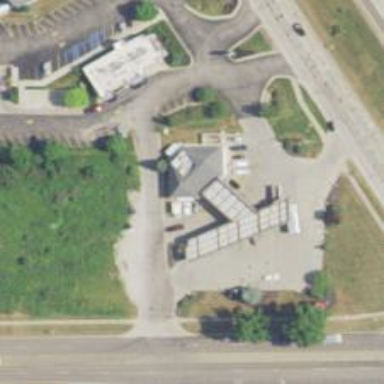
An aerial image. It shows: Convenience shop.